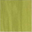
Piece: xx